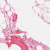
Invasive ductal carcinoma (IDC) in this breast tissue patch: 0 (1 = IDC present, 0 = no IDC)